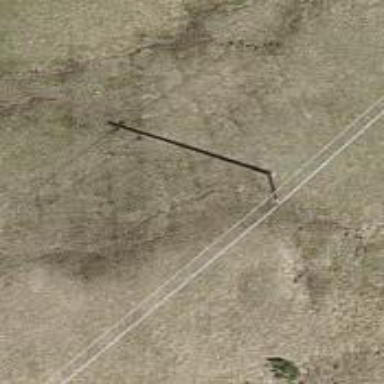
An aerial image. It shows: Power pole.